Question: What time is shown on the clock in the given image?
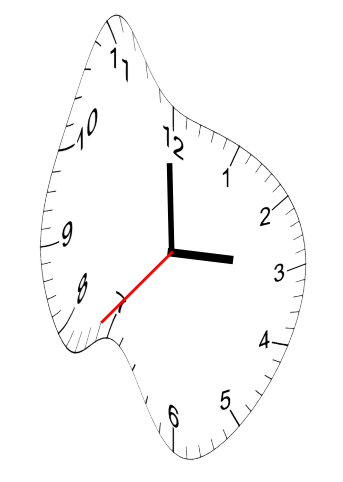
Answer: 02:59:37